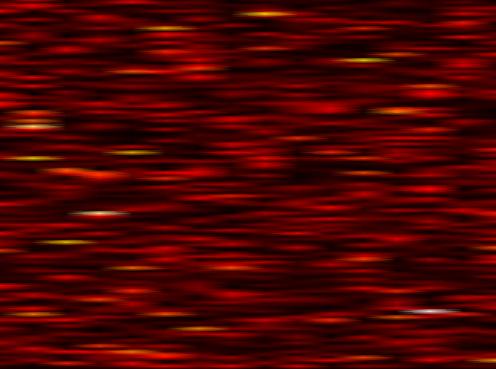
Label: FBMC